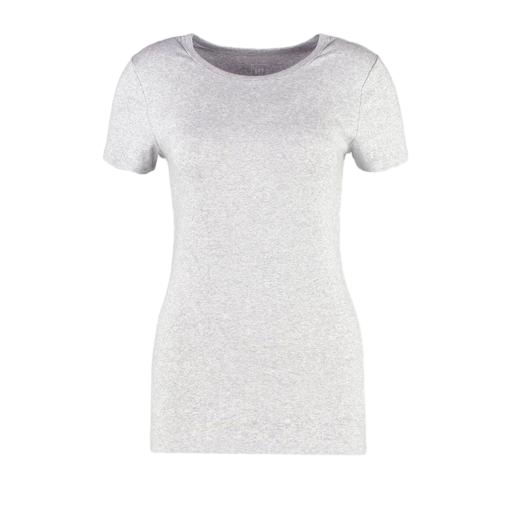
grey fitted t shirt, light gray fitted t shirt, slim fit t-shirt, white background